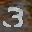
Label: 3